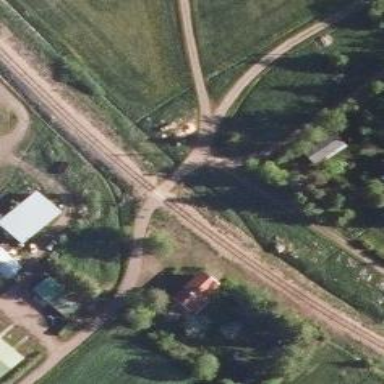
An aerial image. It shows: Level crossing with saltire marking.